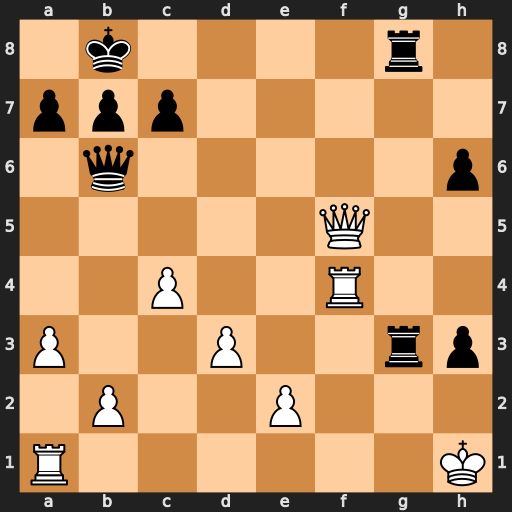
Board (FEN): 1k4r1/ppp5/1q5p/5Q2/2P2R2/P2P2rp/1P2P3/R6K
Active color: w
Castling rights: -
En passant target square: -
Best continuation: Qf8+ Rxf8 Rxf8#